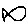
Label: fish